Field crop: maize
Growth stage: 2
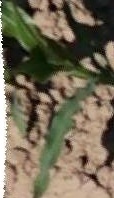
Species: maize